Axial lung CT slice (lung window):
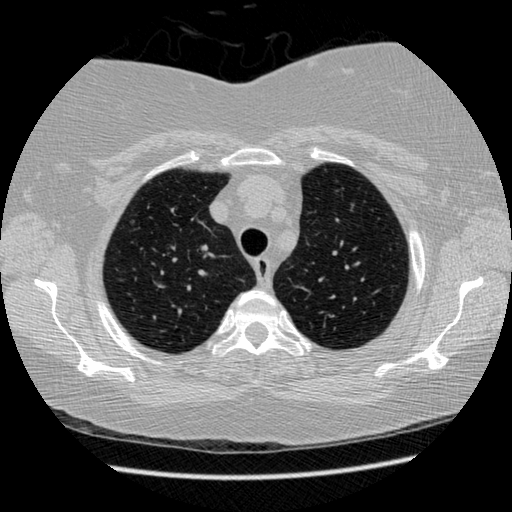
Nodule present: no